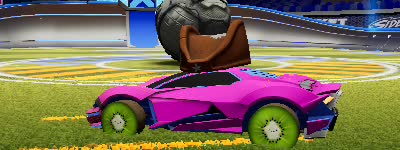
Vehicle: werewolf